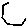
Label: hexagon